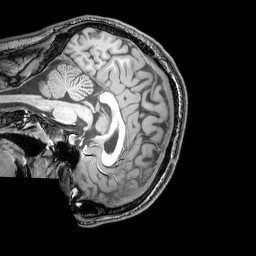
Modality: T1w
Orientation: sagittal
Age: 23
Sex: male
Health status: healthy
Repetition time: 0.081 s
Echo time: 0.037 s